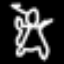
Label: frog